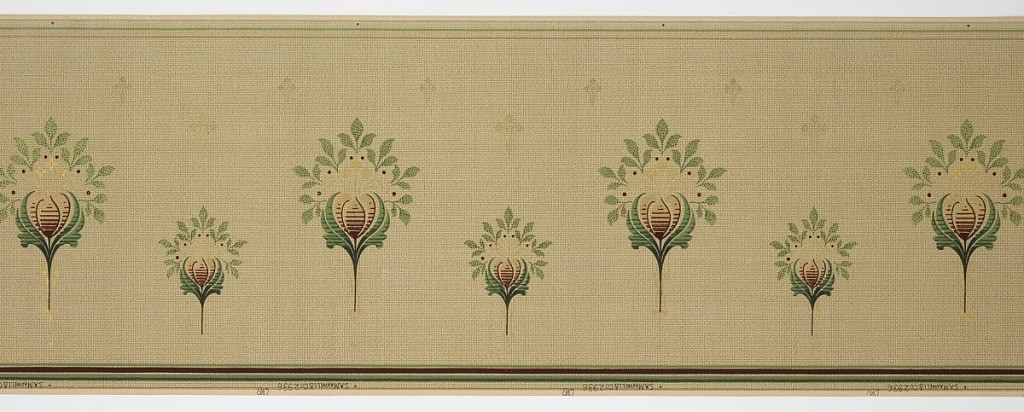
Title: Frieze
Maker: Maxwell & Co., S.A., Chicago, Illinois, USA
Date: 1905–1915
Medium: Machine-printed paper
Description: Alternating large and small stylized flowers. Printed in metallic greens and golds on background simulating a weave.